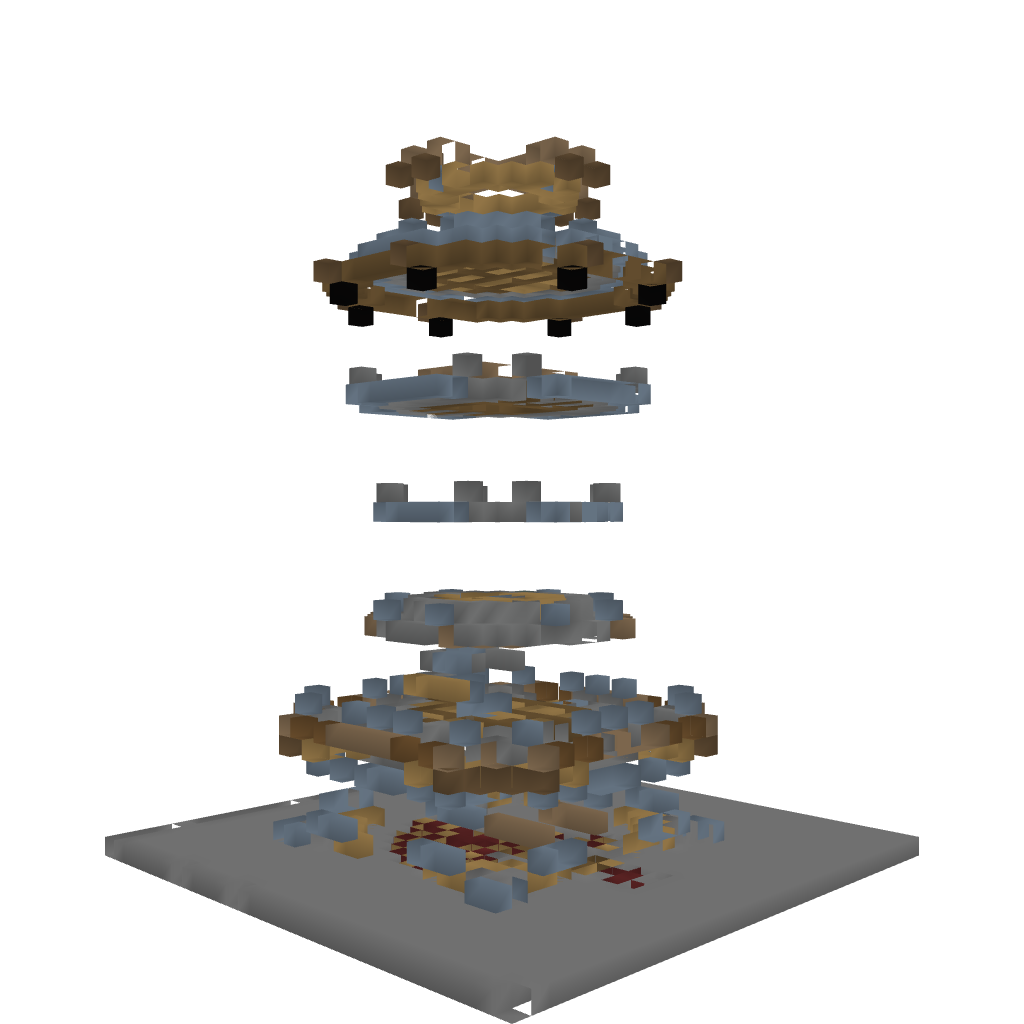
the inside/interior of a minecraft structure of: Herobrine's Tower